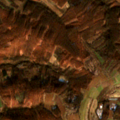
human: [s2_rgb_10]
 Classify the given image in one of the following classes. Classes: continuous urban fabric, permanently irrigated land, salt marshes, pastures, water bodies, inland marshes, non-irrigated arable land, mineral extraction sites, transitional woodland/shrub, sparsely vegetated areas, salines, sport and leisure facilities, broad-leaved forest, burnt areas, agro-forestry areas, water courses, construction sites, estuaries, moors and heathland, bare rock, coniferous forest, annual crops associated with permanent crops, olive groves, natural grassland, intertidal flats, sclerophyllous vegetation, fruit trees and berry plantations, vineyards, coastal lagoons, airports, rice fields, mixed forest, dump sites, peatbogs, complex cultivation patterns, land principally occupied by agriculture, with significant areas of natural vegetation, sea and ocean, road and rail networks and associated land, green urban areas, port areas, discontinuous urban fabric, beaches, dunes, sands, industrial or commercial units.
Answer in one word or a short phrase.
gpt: non-irrigated arable land, land principally occupied by agriculture, with significant areas of natural vegetation, broad-leaved forest